Question: I want a layout like this (where the border represents the Android device's screen):

That is, I want, in a single column:
1. The title
2. Immediately under that, an image, scaled to just fit the width of the screen.
3. Immediately under that, the date and description.
The whole thing can be scrolled vertically if need be (ie, if the image is really tall).
I'm trying a linear layout with the image's width/height set to "match_parent" and "wrap_content" respectively, but I'm getting this weird behavior where the image has massive, screen-filling margins above and below it, forcing the date and description past the bottom of the screen.
This is a very simple layout. What's the correct way to implement it?
My attempt looks like this:
'''
<ScrollView xmlns:android="http://schemas.android.com/apk/res/android"
xmlns:tools="http://schemas.android.com/tools"
android:layout_width="match_parent"
android:layout_height="match_parent"
android:background="#000000"
android:orientation="vertical"
android:paddingBottom="@dimen/activity_vertical_margin"
android:paddingLeft="@dimen/activity_horizontal_margin"
android:paddingRight="@dimen/activity_horizontal_margin"
android:paddingTop="@dimen/activity_vertical_margin"
android:textColor="#FFFFFF"
tools:context=".MainActivity" >
<LinearLayout
android:layout_width="match_parent"
android:layout_height="match_parent"
android:orientation="vertical"
android:textColor="#FFFFFF"
>
<TextView
android:id="@+id/title"
android:layout_width="wrap_content"
android:layout_height="wrap_content"
android:text="Title"
android:textSize="40sp" />
<ImageView
android:id="@+id/imageView1"
android:layout_width="match_parent"
android:layout_height="wrap_content"
android:src="@drawable/iotd" />
<TextView
android:id="@+id/description"
android:layout_width="wrap_content"
android:layout_height="wrap_content"
android:text="Date"
android:textSize="20sp" />
<TextView
android:id="@+id/description"
android:layout_width="wrap_content"
android:layout_height="wrap_content"
android:text="Description"
android:textSize="20sp" />
</LinearLayout>
</ScrollView>
'''
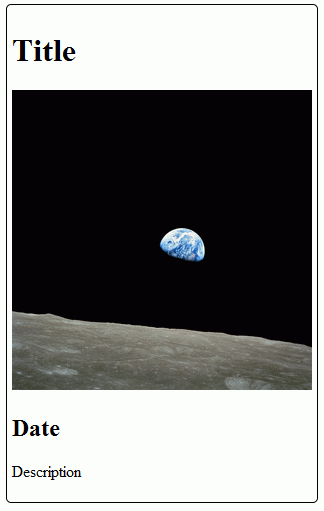
Answer: I guess you are looking for <URL>. Use it with 'scaleType' you want.